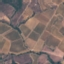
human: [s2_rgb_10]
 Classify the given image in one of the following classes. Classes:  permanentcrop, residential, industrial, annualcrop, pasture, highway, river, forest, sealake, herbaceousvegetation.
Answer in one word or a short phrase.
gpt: PermanentCrop